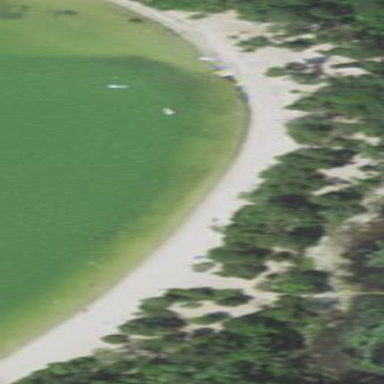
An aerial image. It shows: Beautiful beach with natural surroundings.